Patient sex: F
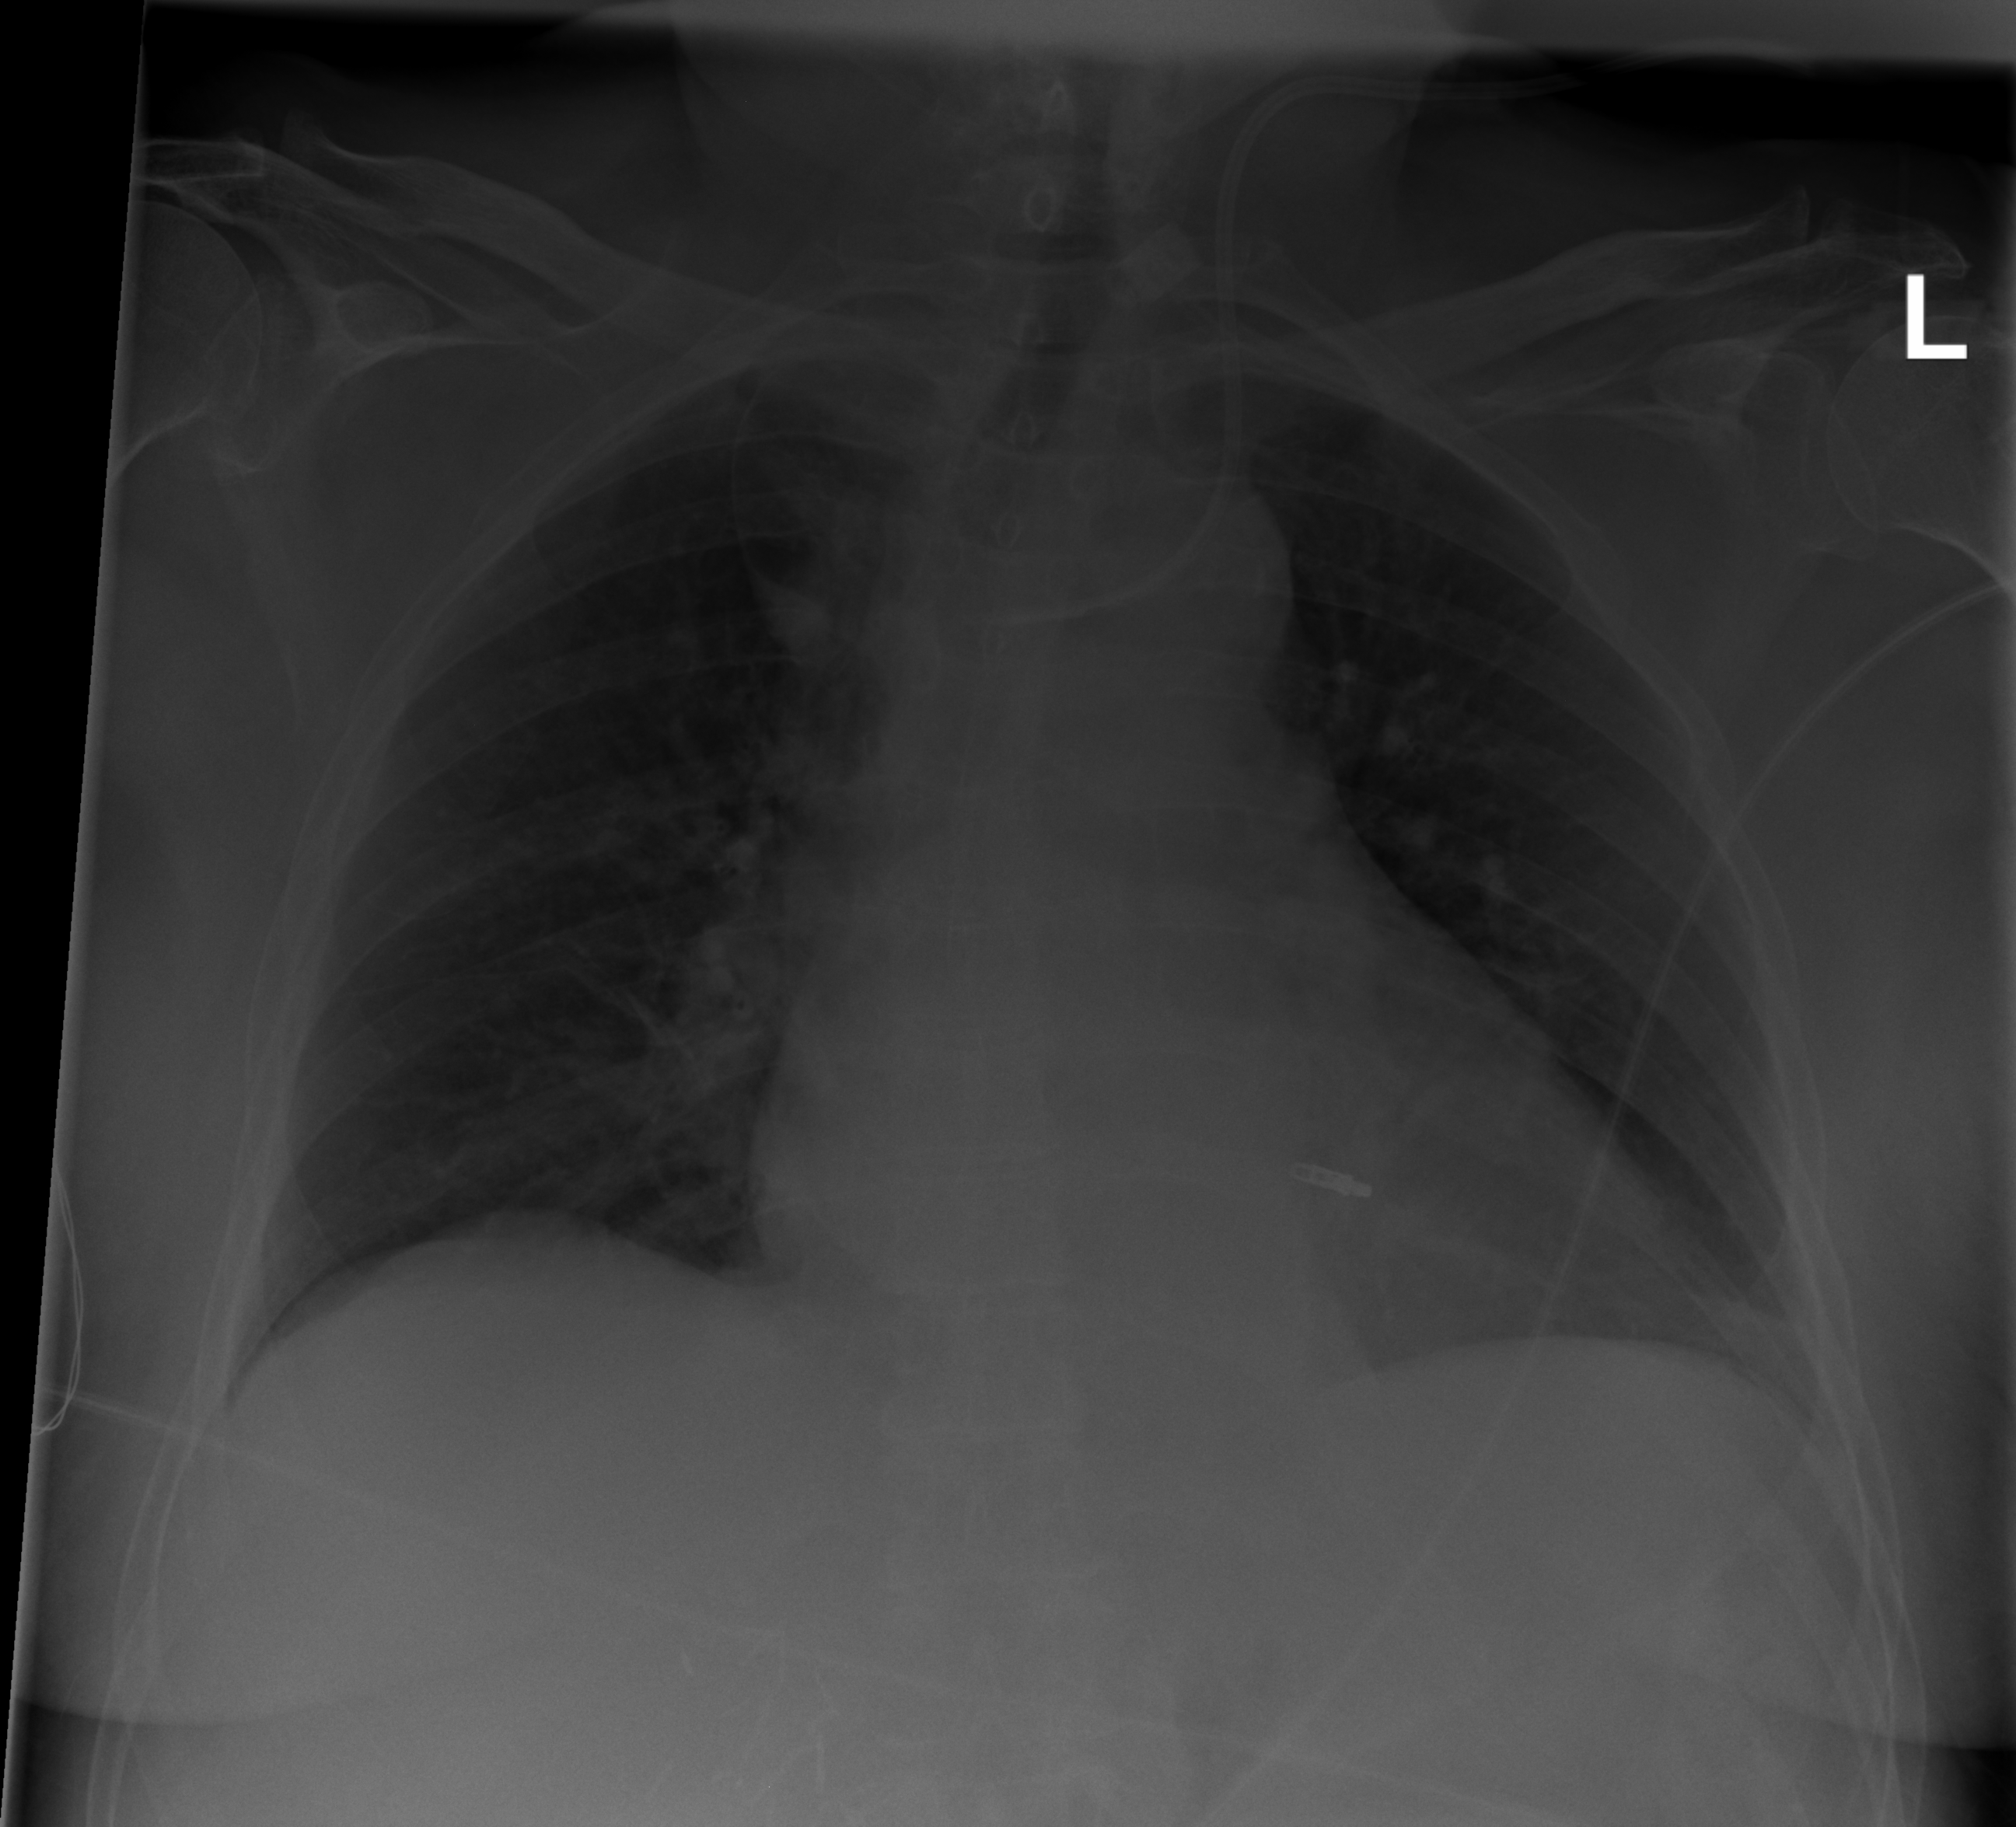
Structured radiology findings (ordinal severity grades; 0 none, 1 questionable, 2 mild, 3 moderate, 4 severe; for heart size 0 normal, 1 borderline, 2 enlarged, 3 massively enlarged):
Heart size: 2
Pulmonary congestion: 2
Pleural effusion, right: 0
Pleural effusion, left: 1
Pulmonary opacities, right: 0
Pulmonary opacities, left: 0
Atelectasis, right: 0
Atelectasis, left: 0